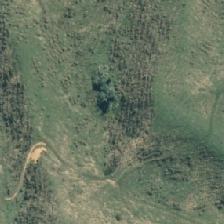
Land cover: low_producing_grassland